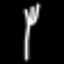
Label: fork